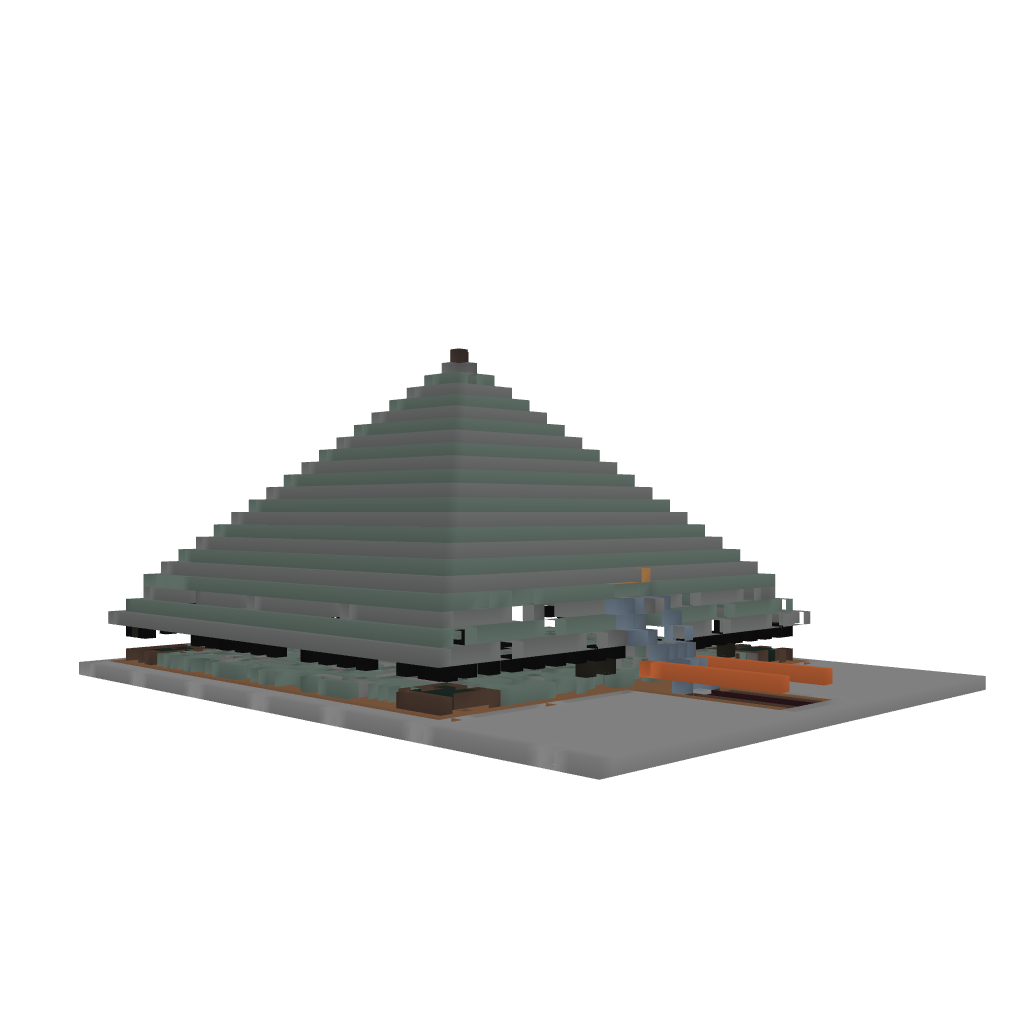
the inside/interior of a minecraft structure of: The Hostile Mob Temple